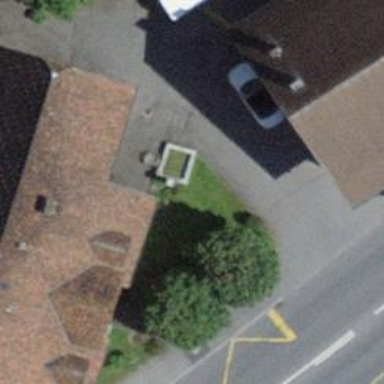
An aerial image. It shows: Red bench.